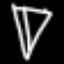
Label: diamond